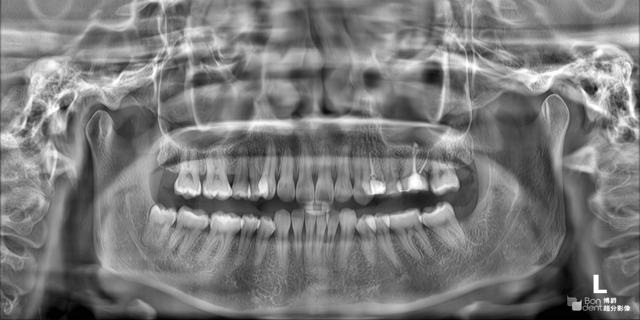
adult